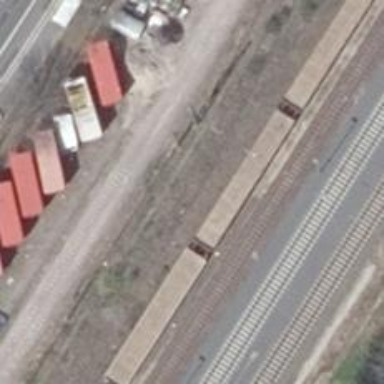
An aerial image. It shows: Railway switch.